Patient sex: F
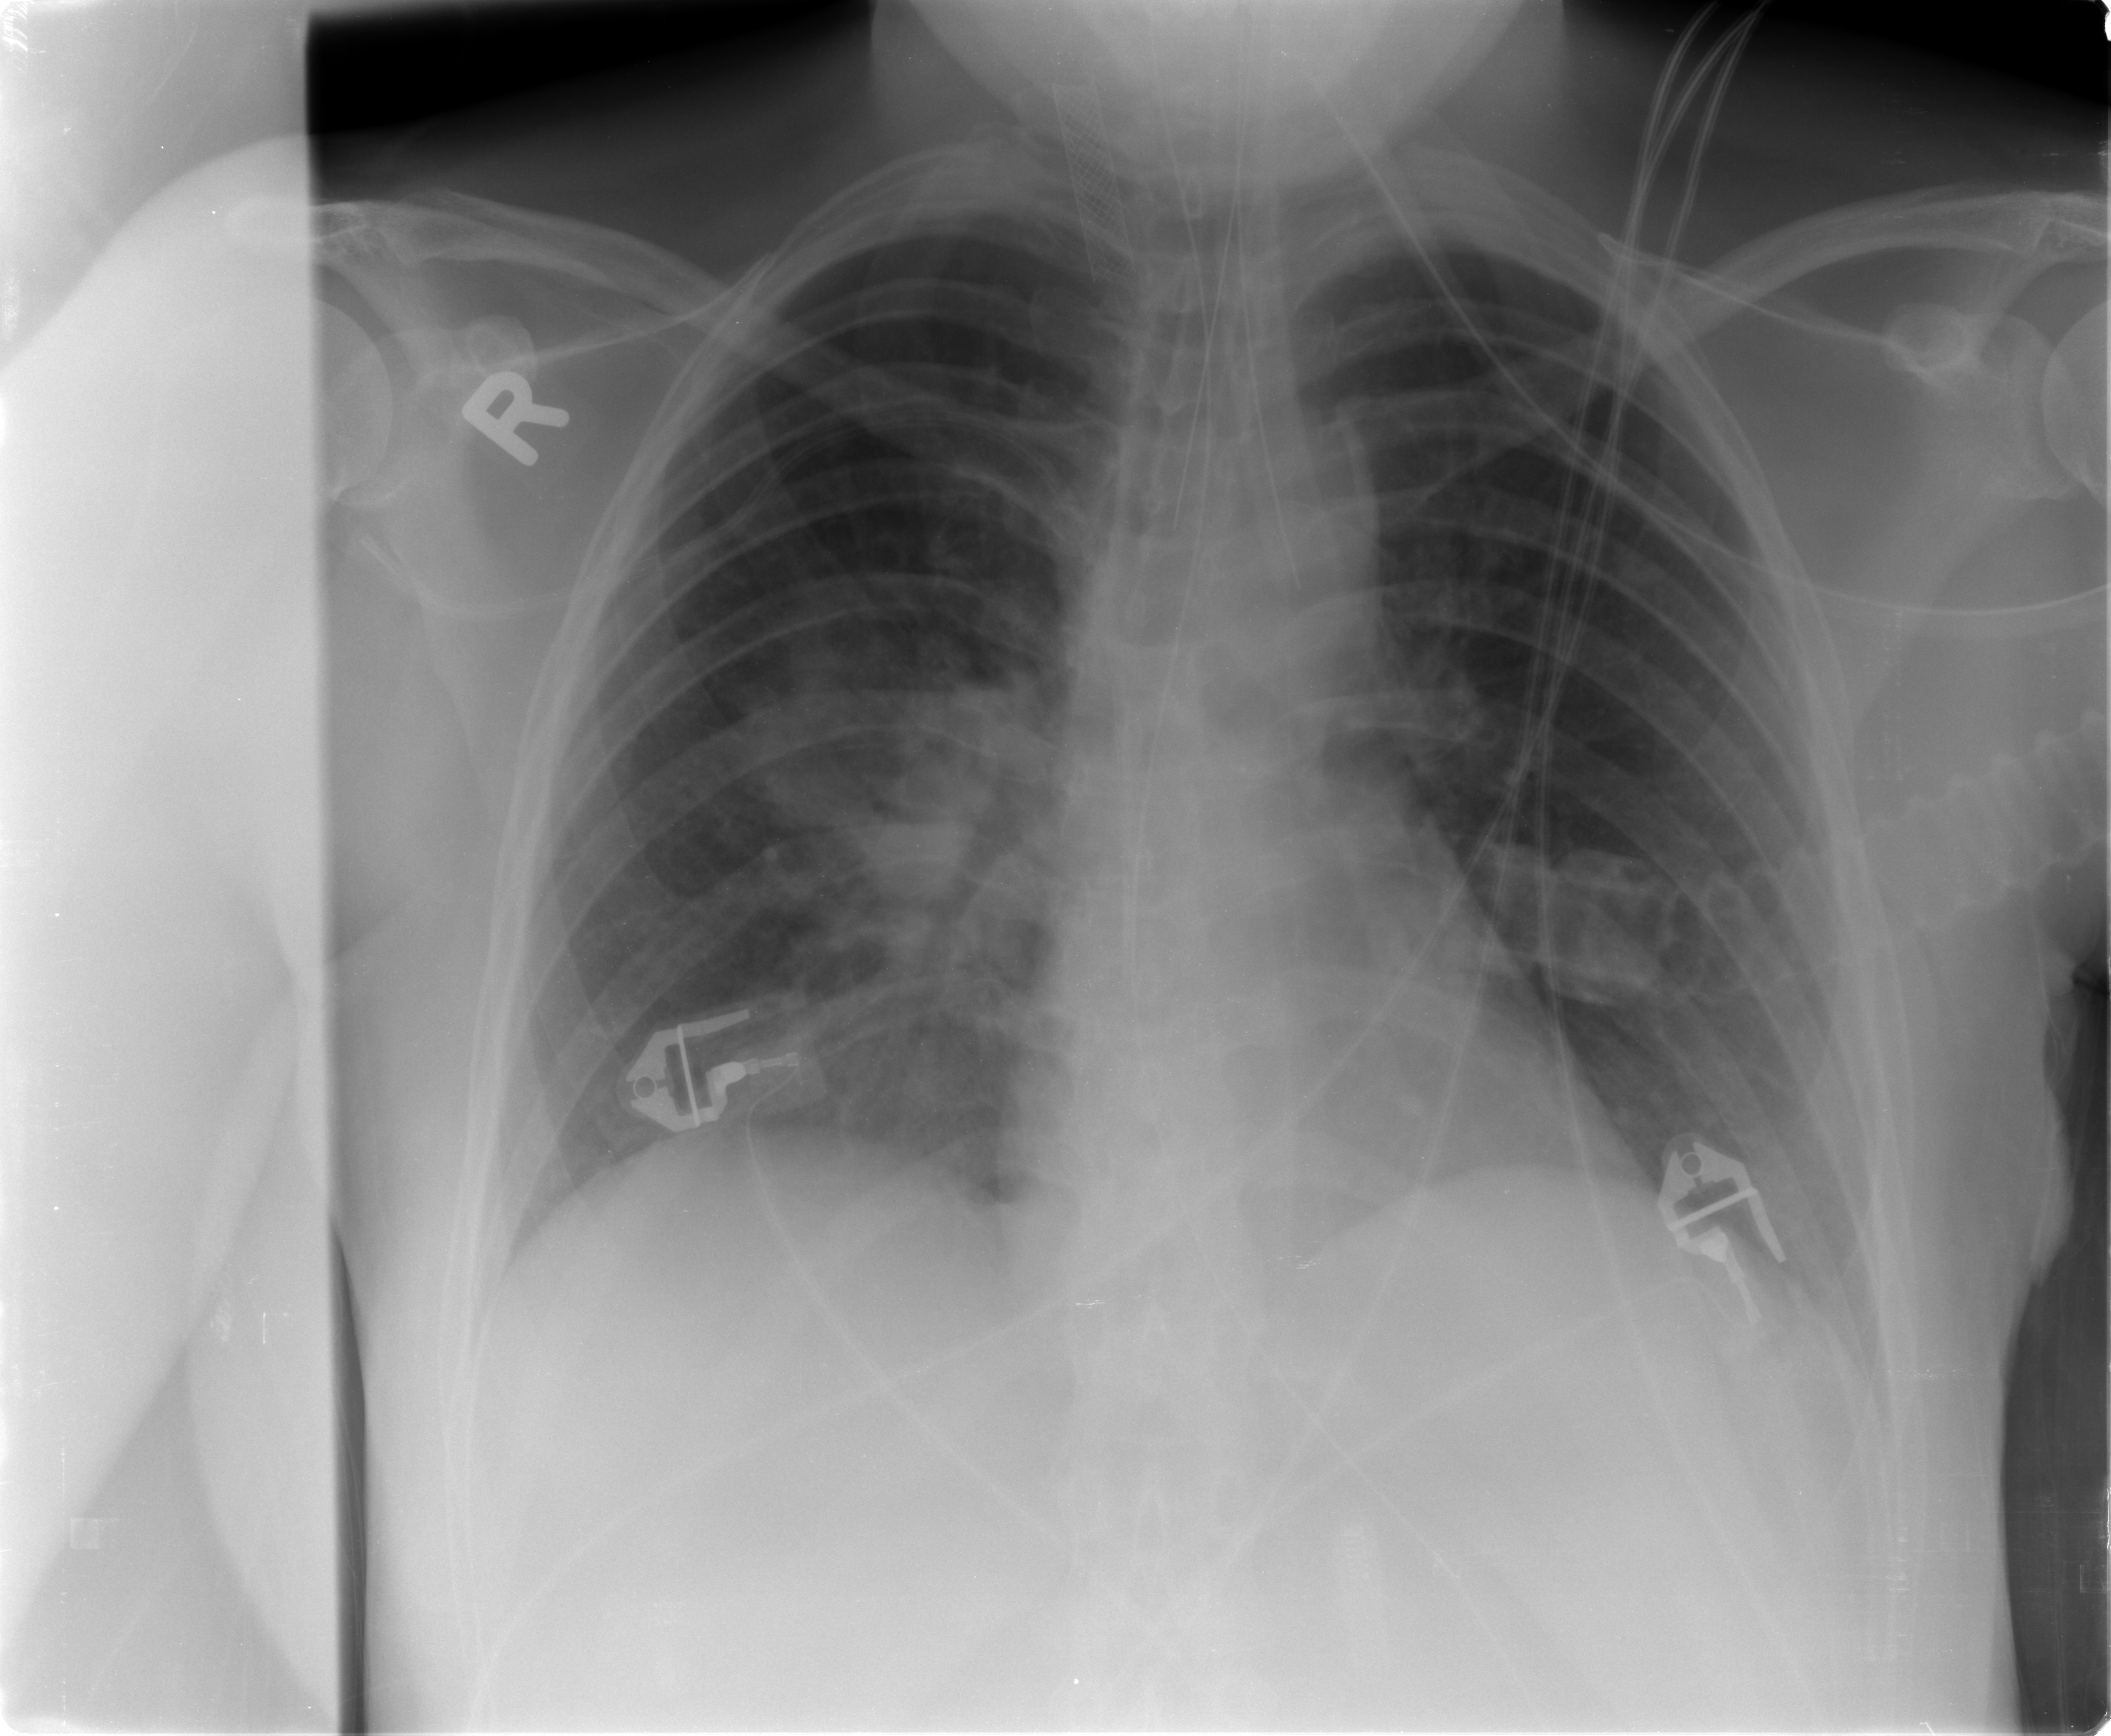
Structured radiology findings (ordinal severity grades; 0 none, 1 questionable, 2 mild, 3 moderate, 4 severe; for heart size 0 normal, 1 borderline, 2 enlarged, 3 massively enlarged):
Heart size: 0
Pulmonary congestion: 1
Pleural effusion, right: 0
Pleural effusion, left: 0
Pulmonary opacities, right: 2
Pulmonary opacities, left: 0
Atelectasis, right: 2
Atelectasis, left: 0